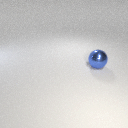
large blue metal sphere